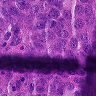
Metastatic tissue present: yes